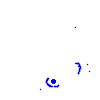
Particle: electron